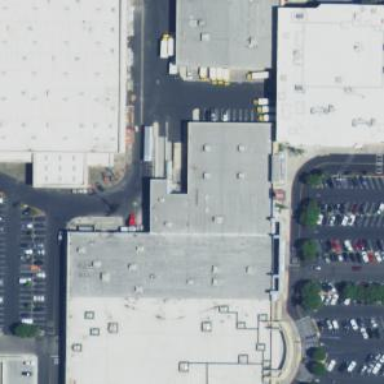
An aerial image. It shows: Retail building.